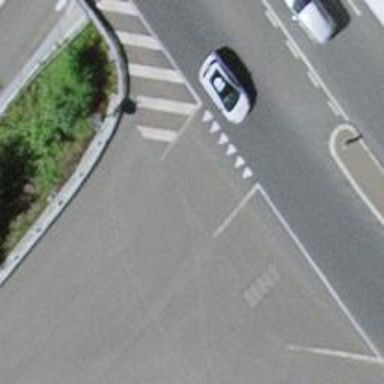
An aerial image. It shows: Road with "give way" sign.